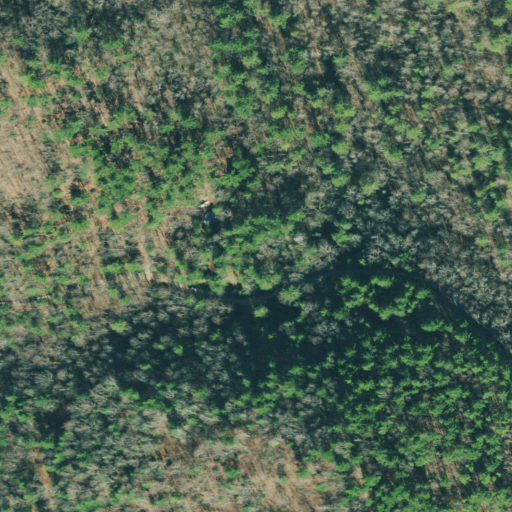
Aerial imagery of gap in Georgia named Twomile Gap containing mixed forest, deciduous forest, open development, and evergreen forest